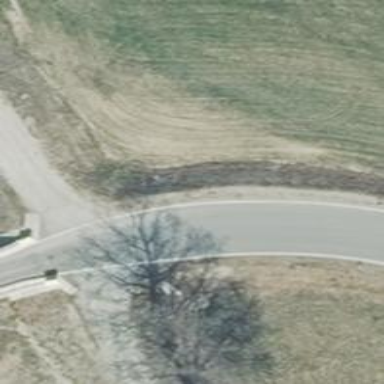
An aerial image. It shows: Secondary road with asphalt surface.